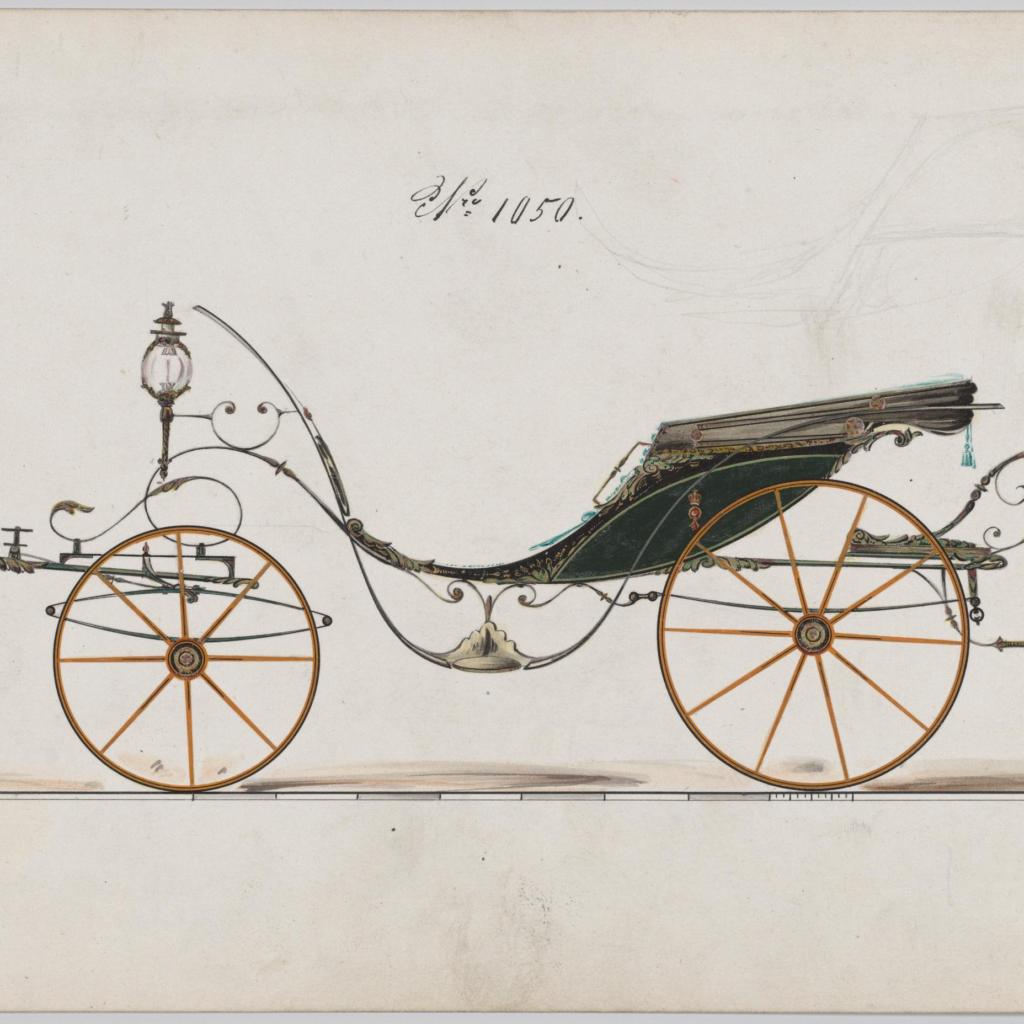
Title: Victoria # 1050
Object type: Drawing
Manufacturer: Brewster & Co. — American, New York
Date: ca. 1870
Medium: Pen and black ink, watercolor and gouache with gum arabic and metallic ink
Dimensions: Sheet: 6 1/8 x 10 3/4 in. (15.6 x 27.3 cm)
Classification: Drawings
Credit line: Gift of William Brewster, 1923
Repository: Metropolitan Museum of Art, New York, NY